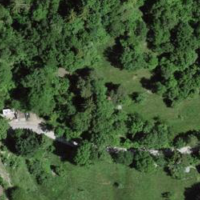
EUNIS habitat code: 55
Species observed at this site:
Campanula trachelium